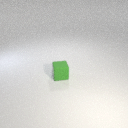
small green rubber cube